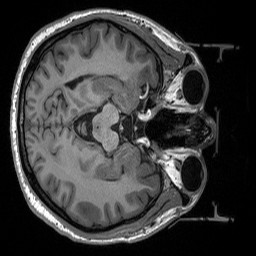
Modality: T1w
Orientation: axial
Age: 39
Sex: male
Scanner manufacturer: siemens
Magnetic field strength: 3 T
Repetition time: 2.53 s
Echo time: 0.00219 s